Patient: sex F, age 54
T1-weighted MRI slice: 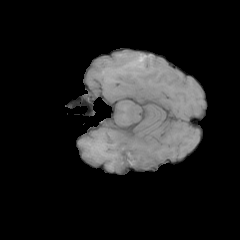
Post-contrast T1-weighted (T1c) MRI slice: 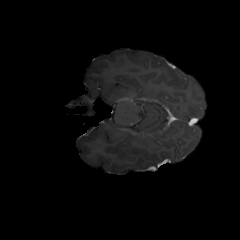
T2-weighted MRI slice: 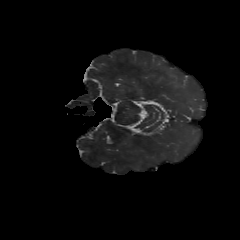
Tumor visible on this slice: no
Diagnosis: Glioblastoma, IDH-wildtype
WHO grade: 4